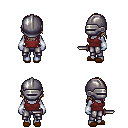
a pixel art fantasy rpg character, female body template, dark elf, purple skin, maroon pirate shirt, metal pants, white blonde long hairstyle, metal helm, white cloth bracers, brown slippers, dagger, four views (front, back, left, right), 2x2 character sprite sheet, small pixel art, hard edges, no anti-aliasing